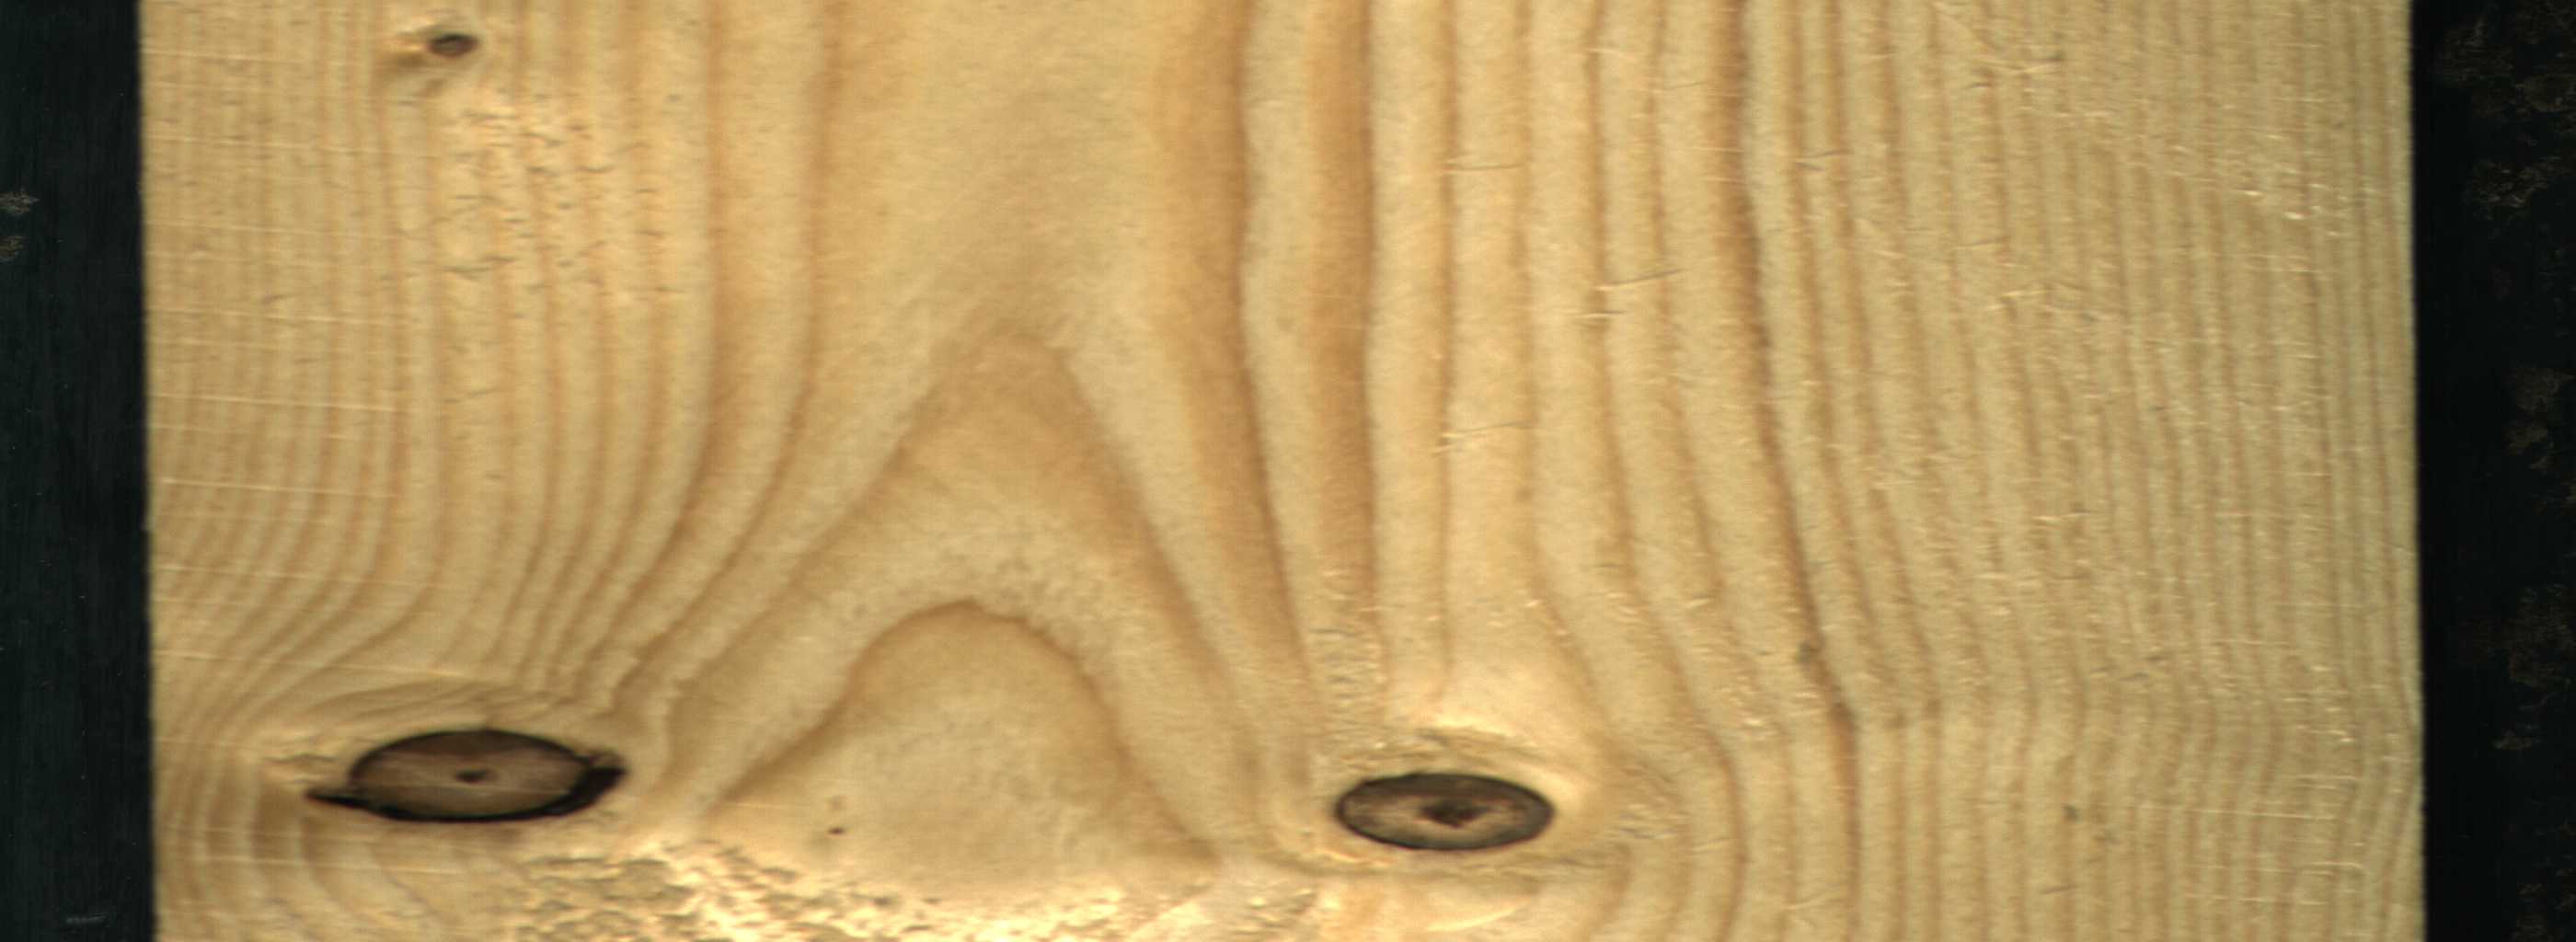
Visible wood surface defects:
Dead_Knot
Dead_Knot
Live_Knot